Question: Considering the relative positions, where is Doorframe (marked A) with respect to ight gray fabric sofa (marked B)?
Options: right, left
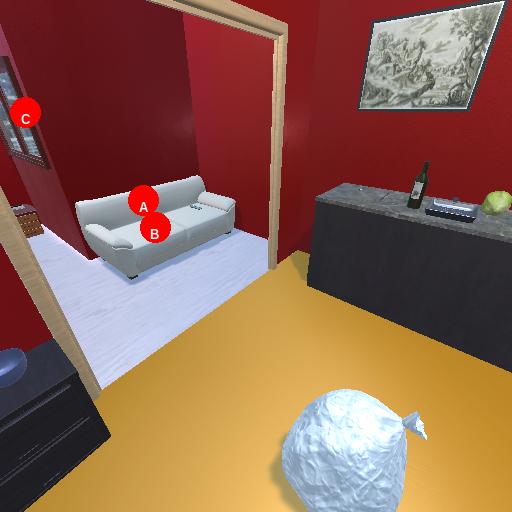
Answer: right